Question: I've implemented a UISearchDisplayController on a fairly standard tableview (same datasource for table + search). The problem I am having is when the results don't fill the screen there are "pseudo" rows below the actual results.
I was able to set the background color, but can't find a good way to suppress these rows/separators. They seem decoupled from my numberOfRowsInSection: delegate response.
If I set the searchResultsTableView.separatorColor (green) it only changes the actual results rows.
I was able to change separatorStyle to UITableViewCellSeparatorNone, but then I have to manually recreate the separators on the actual results and there are edge cases (like the selection color covers up my view).
Is there a clean way to hide the rows pointed out in the attached screenshot?

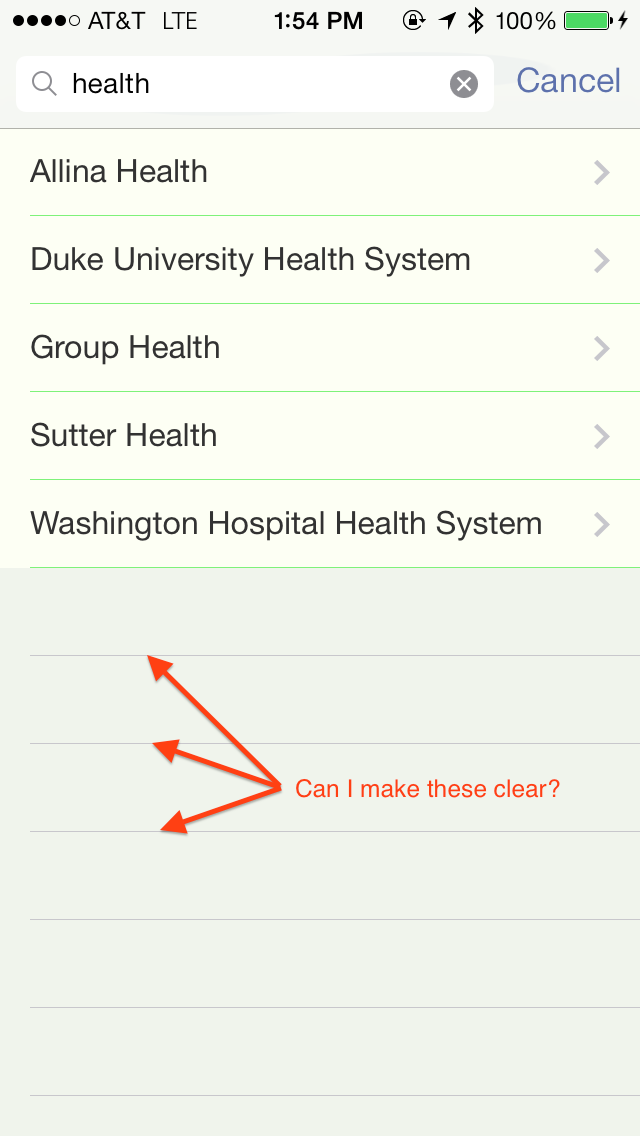
Answer: You can probably implement this delegate method for the Search Display Controller:
'''
- (void)searchDisplayController:(UISearchDisplayController *)controller willShowSearchResultsTableView:(UITableView *)tableView;
{
UIView *footer = [[UIView alloc] initWithFrame:CGRectMake(0, 0, tableView.frame.size.width, 1)];
footer.backgroundColor = [UIColor clearColor];
[tableView setTableFooterView:footer];
}
'''
This will make those last few rows disappear. You can of course do this in any other method you choose. For example, you can do this in 'viewDidLoad' of a UIViewController if you want the same effect on a normal UITableView.